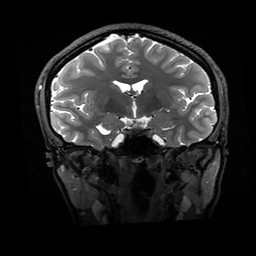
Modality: T2w
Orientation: coronal